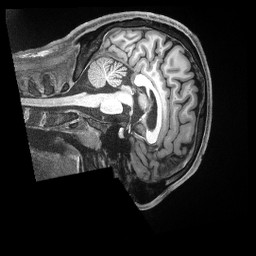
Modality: T1w
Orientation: sagittal
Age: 20
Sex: male
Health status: ill
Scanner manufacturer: siemens
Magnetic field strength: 3 T
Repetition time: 2.5 s
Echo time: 0.00181 s